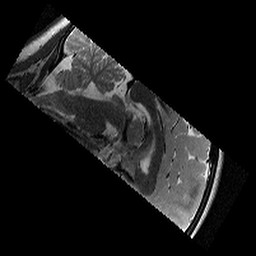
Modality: T2w
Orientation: sagittal
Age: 9
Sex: female
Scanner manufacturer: siemens
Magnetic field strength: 3 T
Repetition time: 9.23 s
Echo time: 0.067 s